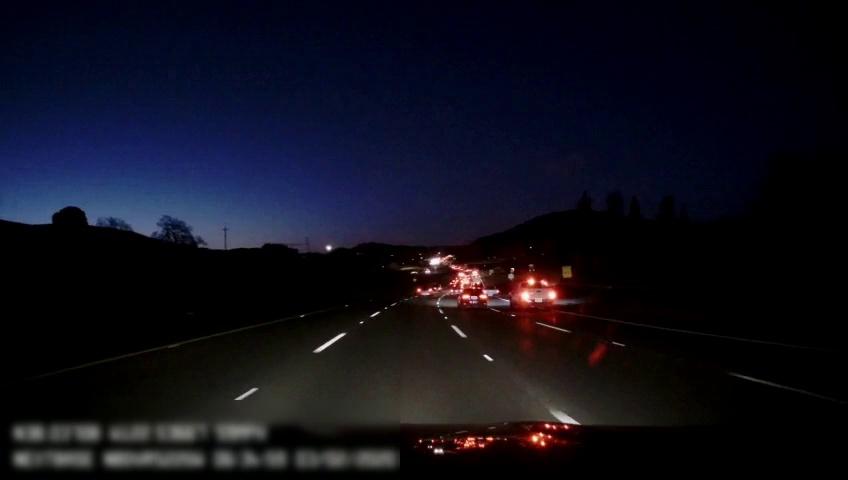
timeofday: Night
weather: Other
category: Drivable Space
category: Vehicles | SUV
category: Vehicles | Car
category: Vehicles | SUV
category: Vehicles | Truck
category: Vehicles | Truck
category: Lanes | Alternate Lane
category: Lanes | Current Lane
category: Lanes | Current Lane
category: Lanes | Alternate Lane
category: Lanes | Alternate Lane
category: Lanes | Alternate Lane
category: Traffic | Signs